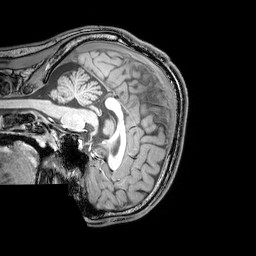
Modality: T1w
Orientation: sagittal
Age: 20
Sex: male
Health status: healthy
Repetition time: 0.081 s
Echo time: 0.037 s